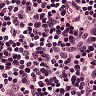
Metastatic tissue present: no